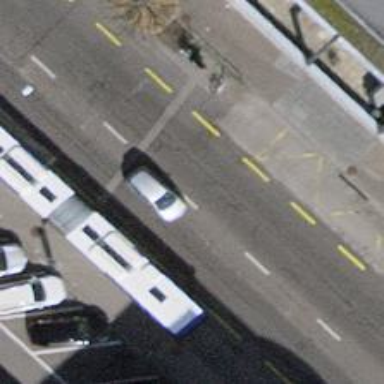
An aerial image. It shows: Trolleybus stop position for public transport.